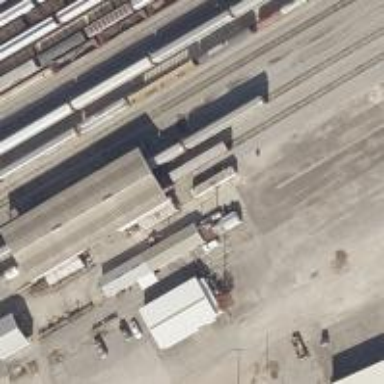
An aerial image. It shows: Covered railway tunnel in rail yard.